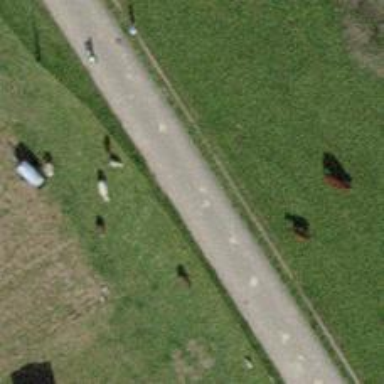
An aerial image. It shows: Asphalt track with grade1 quality. It is designed for agricultural vehicles.